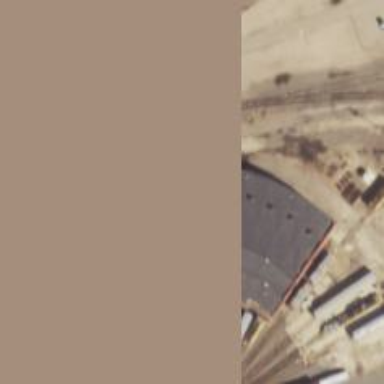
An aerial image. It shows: Railway yard in service.